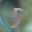
Label: 5